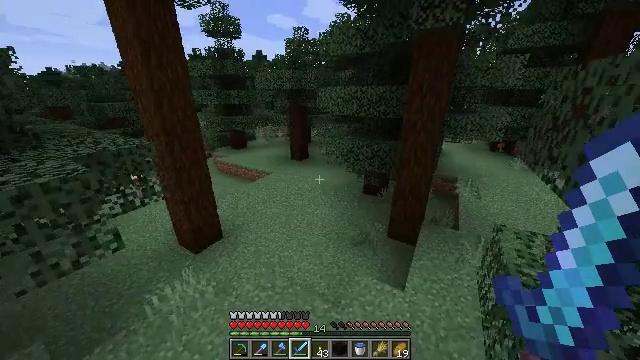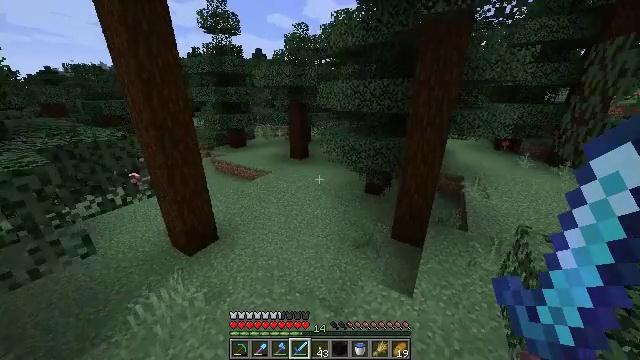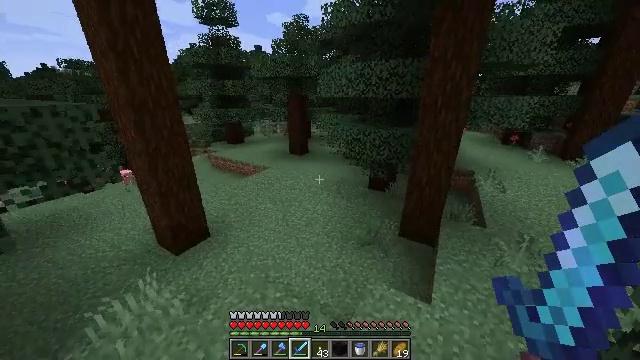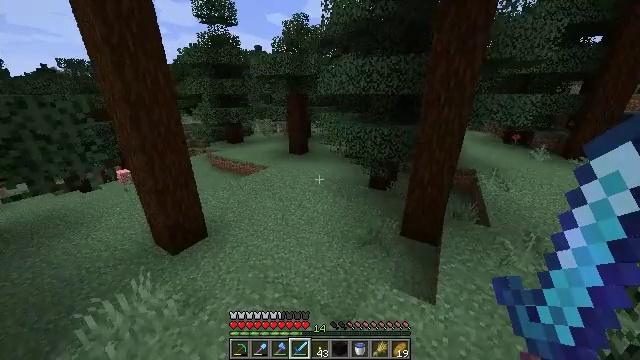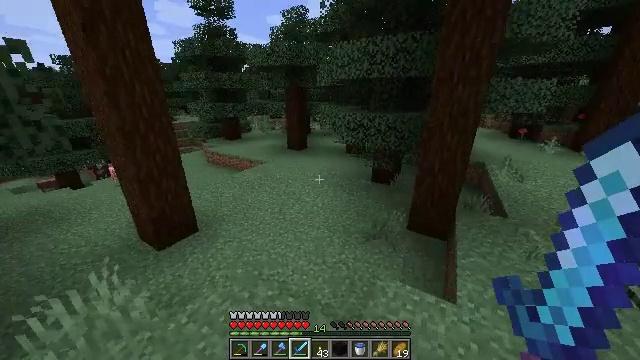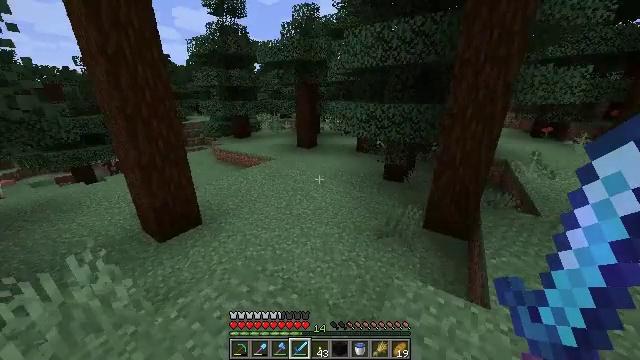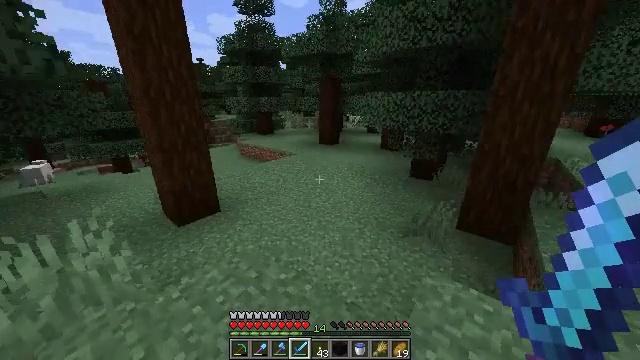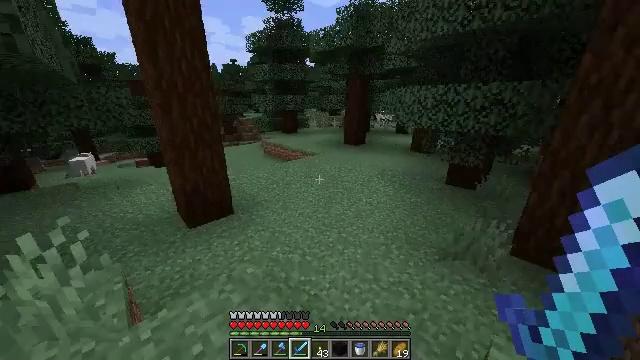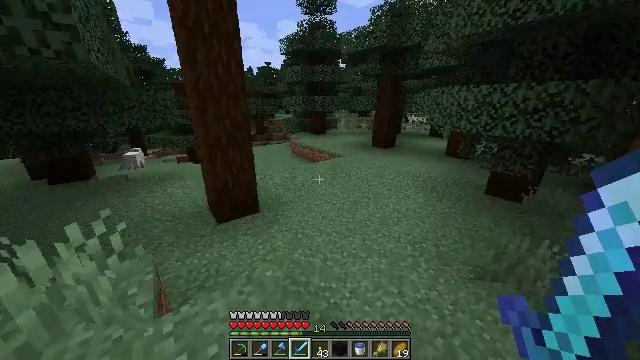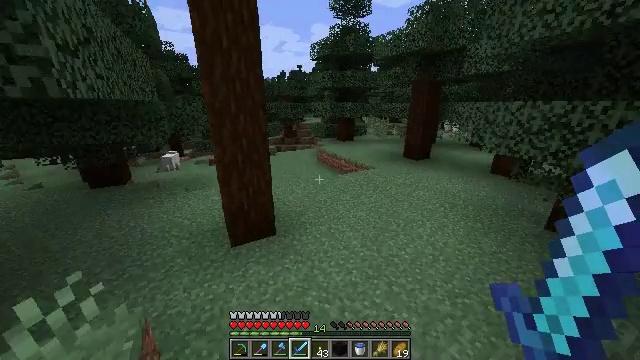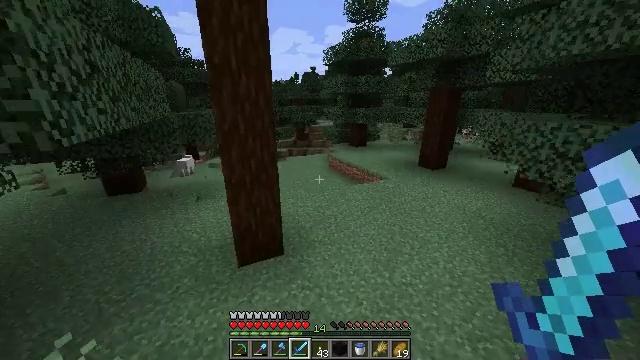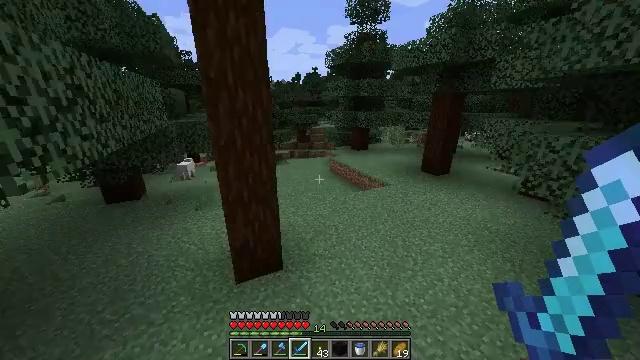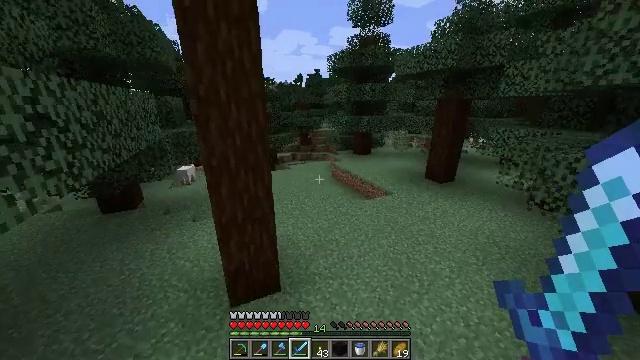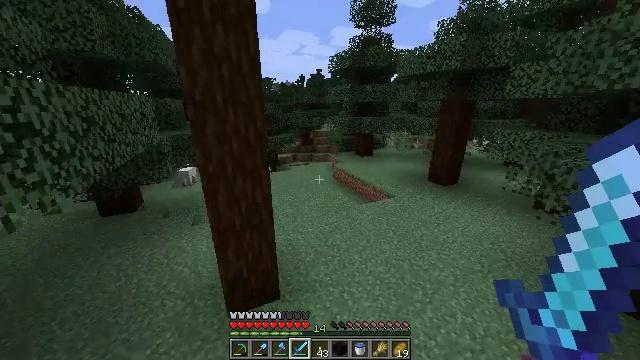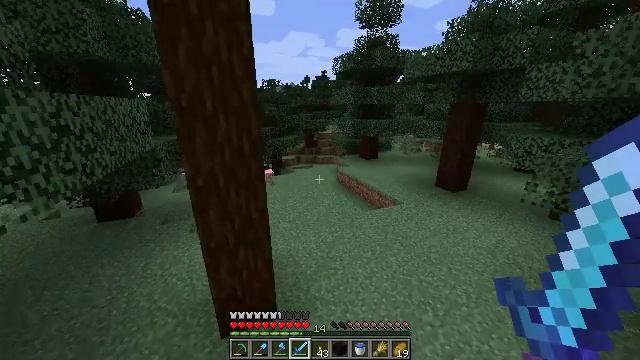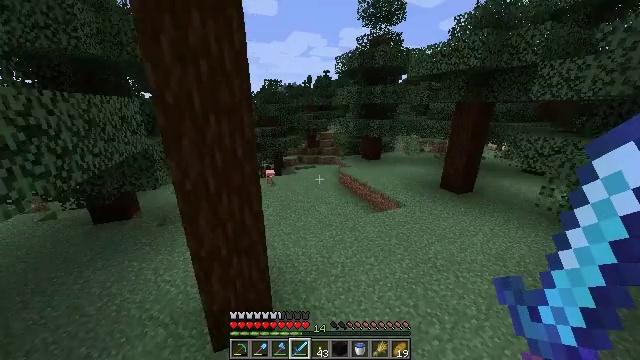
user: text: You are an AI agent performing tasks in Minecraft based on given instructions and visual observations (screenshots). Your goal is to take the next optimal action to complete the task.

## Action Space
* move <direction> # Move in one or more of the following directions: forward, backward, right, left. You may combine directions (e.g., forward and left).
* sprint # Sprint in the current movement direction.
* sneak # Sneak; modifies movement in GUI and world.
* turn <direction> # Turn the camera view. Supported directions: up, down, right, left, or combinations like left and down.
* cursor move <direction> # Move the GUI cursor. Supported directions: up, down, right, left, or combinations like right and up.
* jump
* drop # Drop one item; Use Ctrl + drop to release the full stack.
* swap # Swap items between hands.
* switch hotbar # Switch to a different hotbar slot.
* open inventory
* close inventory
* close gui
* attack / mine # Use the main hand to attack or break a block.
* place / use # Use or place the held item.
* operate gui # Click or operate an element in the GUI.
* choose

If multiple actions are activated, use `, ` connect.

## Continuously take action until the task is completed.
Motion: motion action
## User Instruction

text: Gather sweet berries from the bush.
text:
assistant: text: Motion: move forward, sprint
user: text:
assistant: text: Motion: move forward, sprint
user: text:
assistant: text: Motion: move forward, sprint
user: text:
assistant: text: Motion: move forward, sprint
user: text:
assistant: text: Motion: move forward, sprint, turn left
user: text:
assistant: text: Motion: move forward, sprint, turn left
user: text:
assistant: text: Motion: move forward, sprint, turn left
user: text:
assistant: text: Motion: move forward, sprint, turn left
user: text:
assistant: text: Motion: move forward, sprint, turn left, jump
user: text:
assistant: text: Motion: move forward, sprint, turn left, jump
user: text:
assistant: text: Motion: move forward, sprint, jump
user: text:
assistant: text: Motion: move forward, sprint, jump
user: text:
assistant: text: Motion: move forward, sprint, jump
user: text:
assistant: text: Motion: move forward, sprint, turn left, jump
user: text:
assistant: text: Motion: move forward, sprint
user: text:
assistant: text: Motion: move forward, sprint
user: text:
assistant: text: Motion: move forward, sprint
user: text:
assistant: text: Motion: move forward, sprint
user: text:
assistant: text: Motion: move forward, sprint
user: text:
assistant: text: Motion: move forward, sprint
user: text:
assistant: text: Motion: move forward, sprint
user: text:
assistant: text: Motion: move forward, sprint
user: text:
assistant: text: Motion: move forward, sprint
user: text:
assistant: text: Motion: move forward, sprint
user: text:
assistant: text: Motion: move forward, sprint, turn left
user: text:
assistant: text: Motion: move forward, sprint, turn left
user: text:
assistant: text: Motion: move forward, sprint, turn left
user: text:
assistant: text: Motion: move forward, sprint, turn left
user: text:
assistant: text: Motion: move forward, sprint, turn left
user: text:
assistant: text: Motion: move forward, sprint, turn left